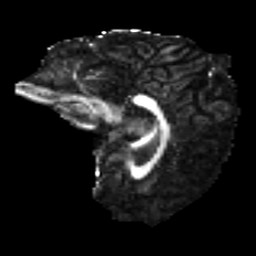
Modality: FA
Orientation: sagittal
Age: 35
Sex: male
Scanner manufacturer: ge
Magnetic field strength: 3 T
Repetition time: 7.8 s
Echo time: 0.0611 s